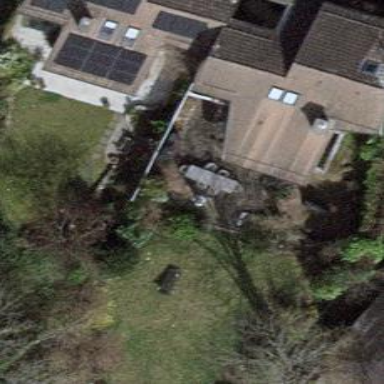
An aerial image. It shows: Garden surrounded by fence.